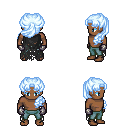
a pixel art fantasy rpg character, male body template, human, dark skin, black tattered cape, teal pants, white cyan princess hairstyle, metal gloves, four views (front, back, left, right), 2x2 character sprite sheet, small pixel art, hard edges, no anti-aliasing